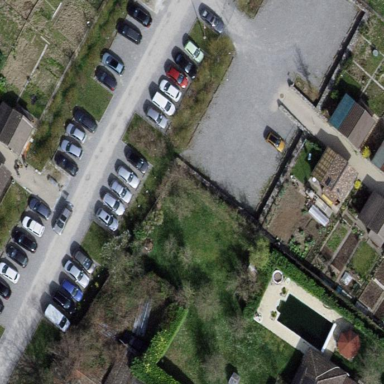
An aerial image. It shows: Parking area with surface.